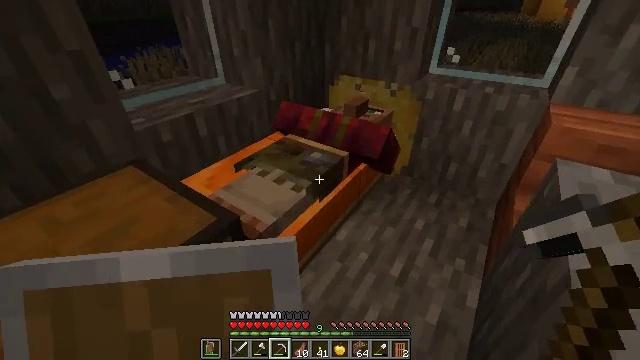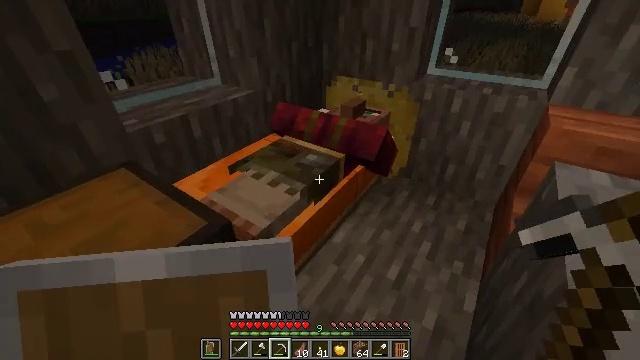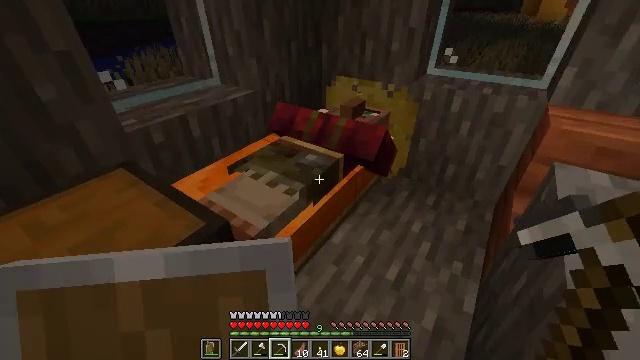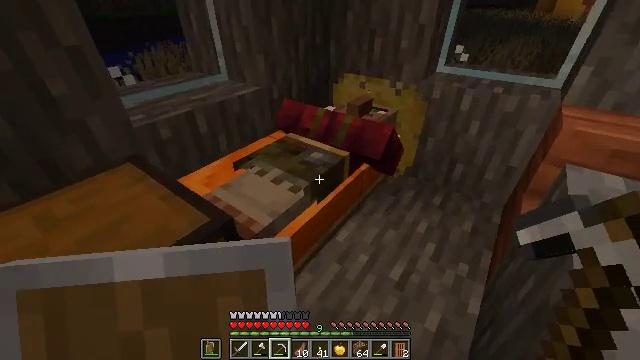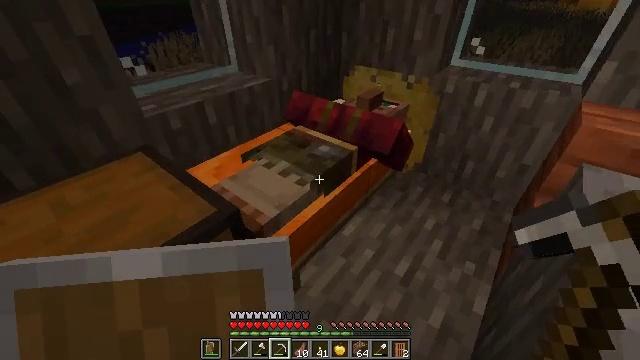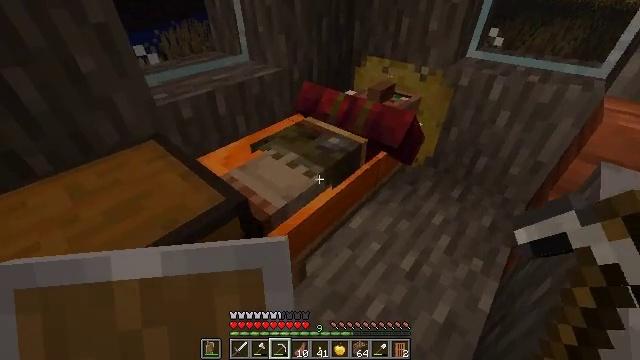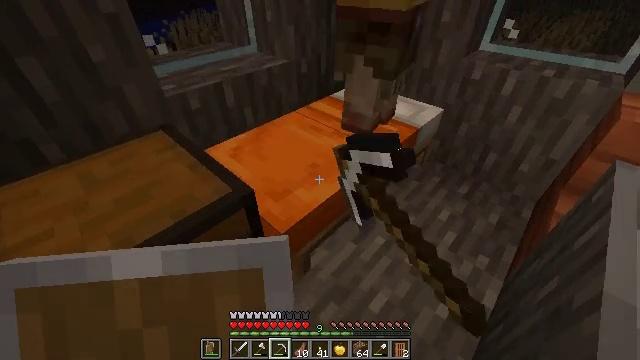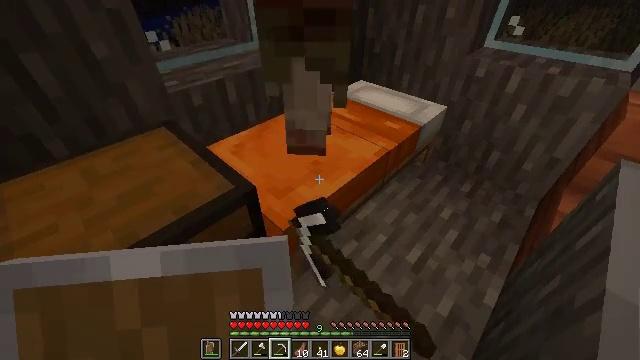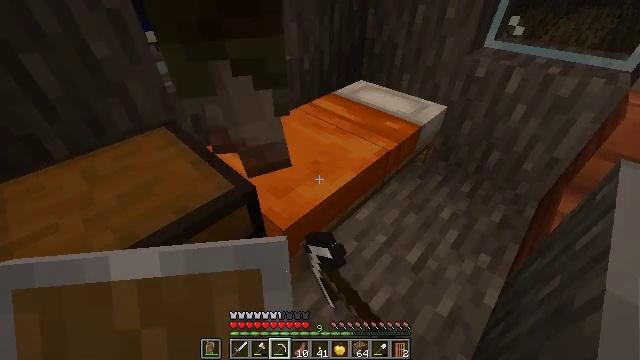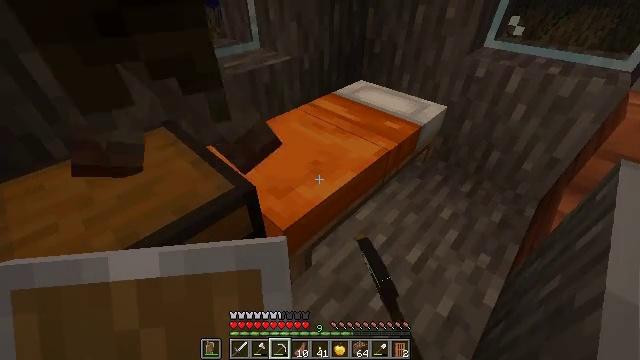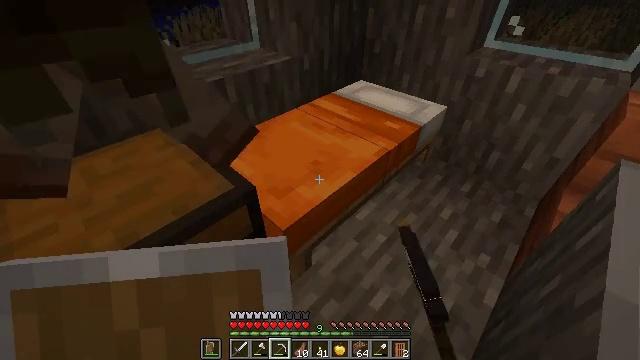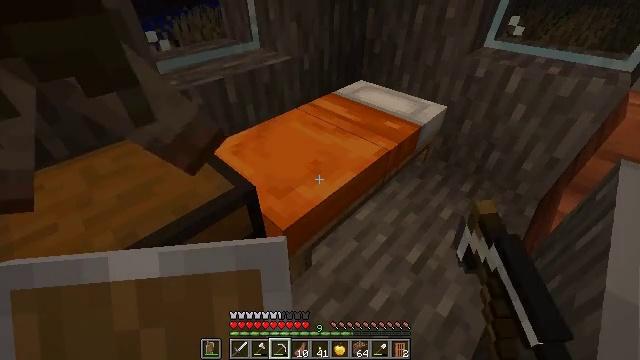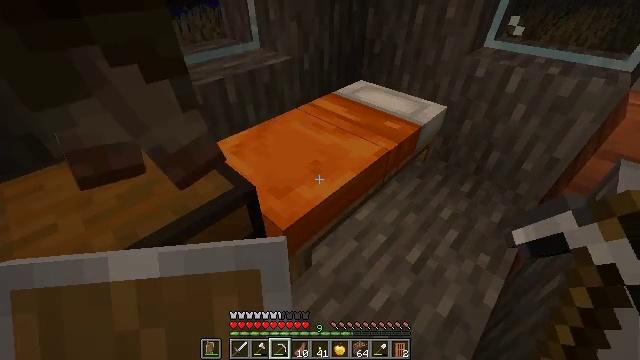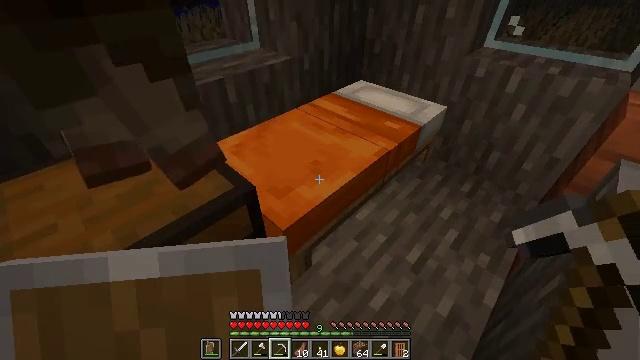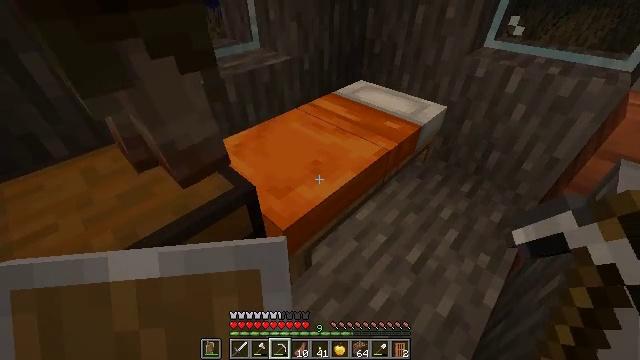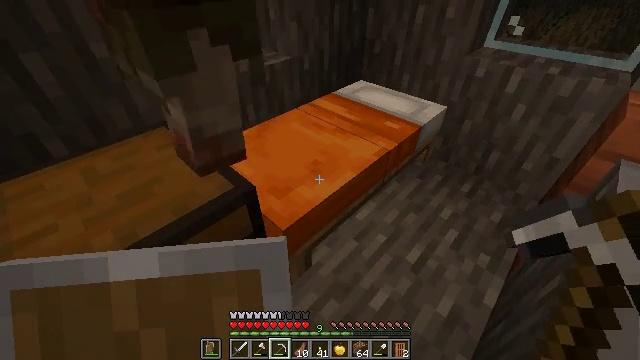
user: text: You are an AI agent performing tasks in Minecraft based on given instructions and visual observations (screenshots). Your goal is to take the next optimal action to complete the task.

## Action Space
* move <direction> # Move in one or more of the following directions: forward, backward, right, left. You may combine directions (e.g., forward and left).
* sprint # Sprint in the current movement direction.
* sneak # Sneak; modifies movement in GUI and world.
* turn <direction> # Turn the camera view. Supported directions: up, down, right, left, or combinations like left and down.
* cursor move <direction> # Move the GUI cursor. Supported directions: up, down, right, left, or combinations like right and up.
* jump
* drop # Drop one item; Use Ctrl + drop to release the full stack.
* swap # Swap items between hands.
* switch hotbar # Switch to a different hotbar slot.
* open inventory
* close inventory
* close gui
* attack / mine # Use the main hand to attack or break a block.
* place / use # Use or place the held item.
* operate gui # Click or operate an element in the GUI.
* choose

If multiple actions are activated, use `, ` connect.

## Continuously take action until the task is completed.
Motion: motion action
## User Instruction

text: Gather an orange bed for future use.
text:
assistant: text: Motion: use / place
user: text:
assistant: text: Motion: use / place
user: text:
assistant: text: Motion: turn left
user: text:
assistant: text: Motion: turn left and down
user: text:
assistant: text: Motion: turn left and down
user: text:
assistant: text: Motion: turn left and down
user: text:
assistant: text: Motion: no_op
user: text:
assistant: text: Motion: no_op
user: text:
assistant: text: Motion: no_op
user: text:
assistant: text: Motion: no_op
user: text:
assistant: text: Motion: use / place
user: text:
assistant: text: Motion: use / place
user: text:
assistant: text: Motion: no_op
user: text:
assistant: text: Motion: no_op
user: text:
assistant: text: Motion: no_op
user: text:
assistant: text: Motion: no_op
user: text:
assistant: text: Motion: no_op
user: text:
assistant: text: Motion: no_op
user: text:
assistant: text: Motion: no_op
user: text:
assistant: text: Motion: no_op
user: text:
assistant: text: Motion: turn left and down
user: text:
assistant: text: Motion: turn left and down
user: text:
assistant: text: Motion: no_op
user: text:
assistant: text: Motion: no_op
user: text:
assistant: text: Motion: no_op
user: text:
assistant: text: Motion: no_op
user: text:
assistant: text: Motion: no_op
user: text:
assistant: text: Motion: move forward, turn down
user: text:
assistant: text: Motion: move forward and move right, turn left and down
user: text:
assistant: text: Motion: move forward and move right, turn left and down